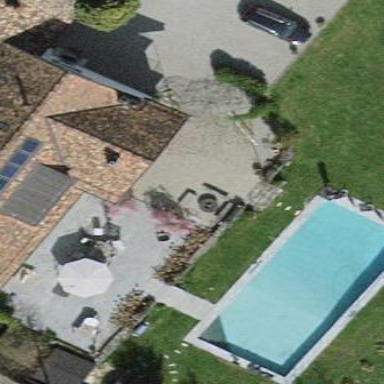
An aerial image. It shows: Swimming pool located in leisure land.